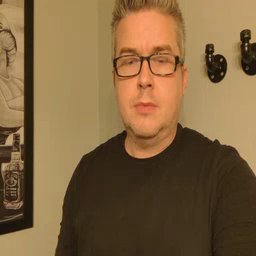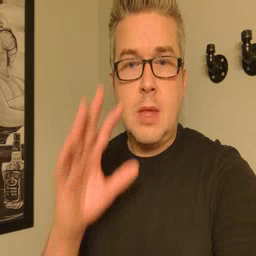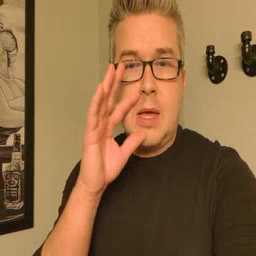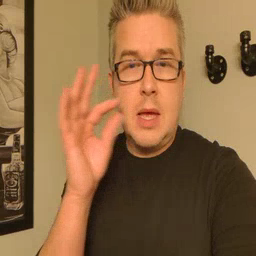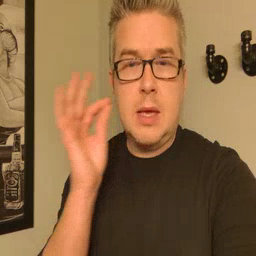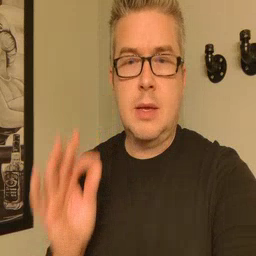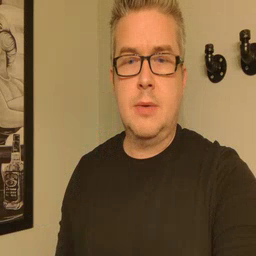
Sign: cat